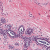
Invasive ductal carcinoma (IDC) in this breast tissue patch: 0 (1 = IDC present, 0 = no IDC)